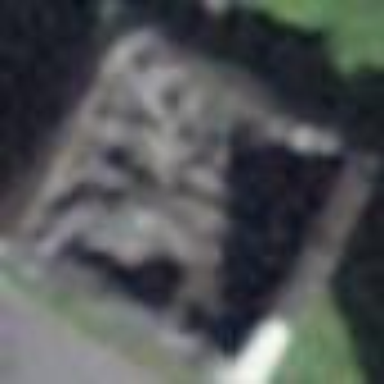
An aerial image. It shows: Historic building in ruins.